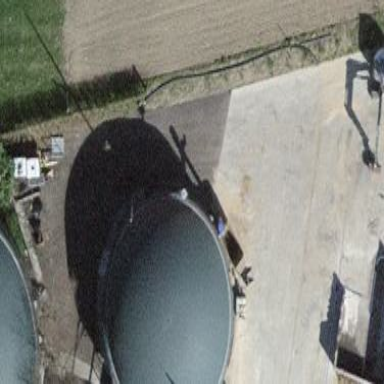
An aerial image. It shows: Storage tank with man-made structure.